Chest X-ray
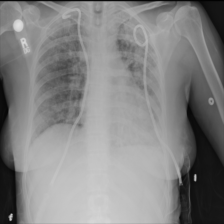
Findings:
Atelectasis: negative
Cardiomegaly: negative
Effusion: negative
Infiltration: negative
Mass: negative
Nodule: negative
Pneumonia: negative
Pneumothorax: negative
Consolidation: negative
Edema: negative
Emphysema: negative
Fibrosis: negative
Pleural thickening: negative
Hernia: negative